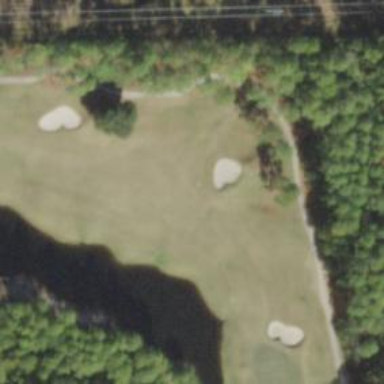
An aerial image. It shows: Golf hole.